Chest X-ray. View position: PA
Patient age: 58
Patient sex: M
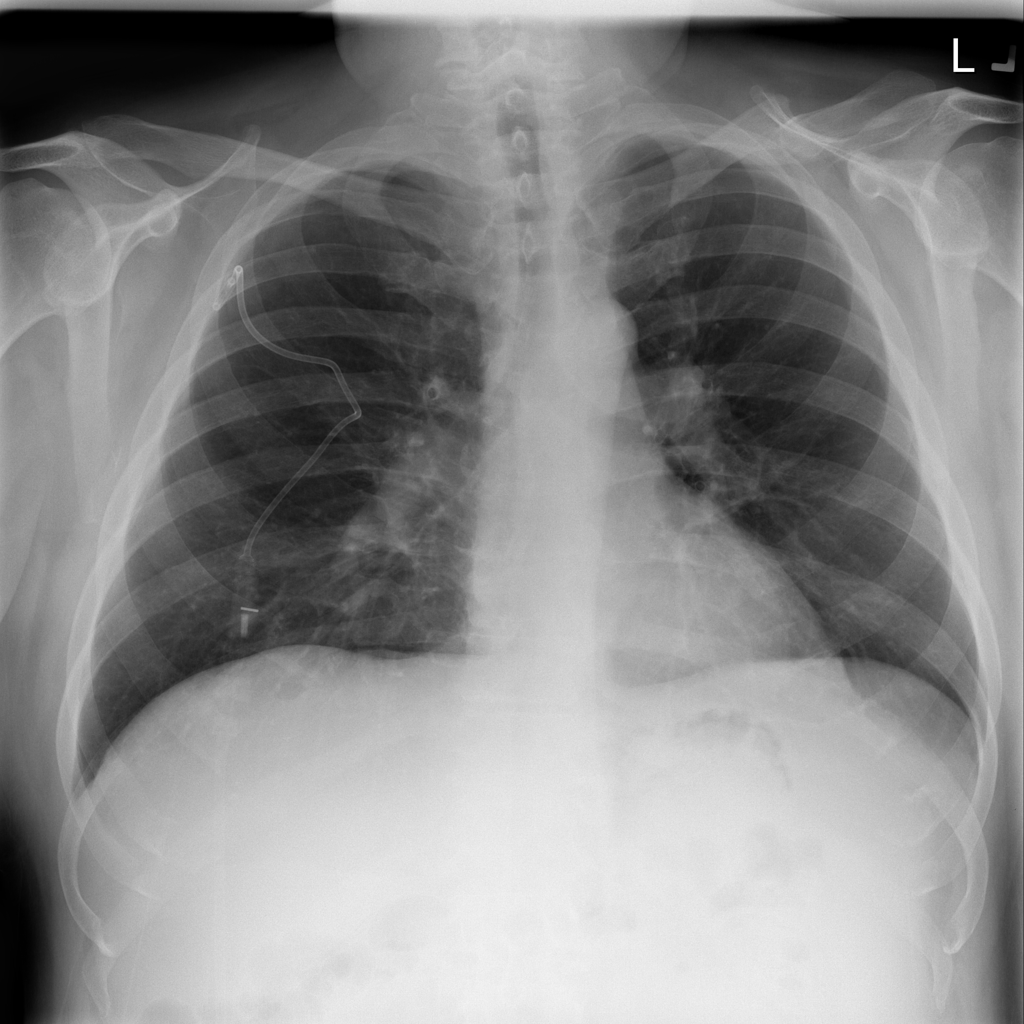
Finding: Pneumothorax